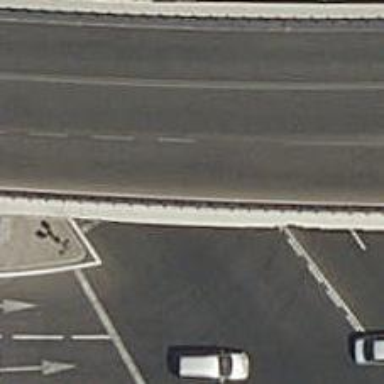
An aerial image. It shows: Road with traffic signals.